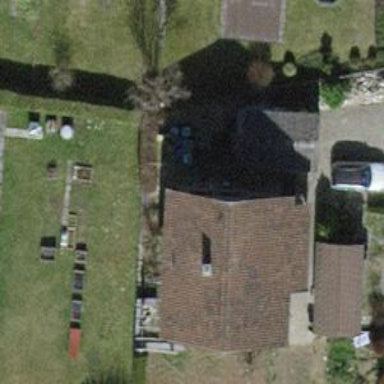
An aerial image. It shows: Gabled roof house.